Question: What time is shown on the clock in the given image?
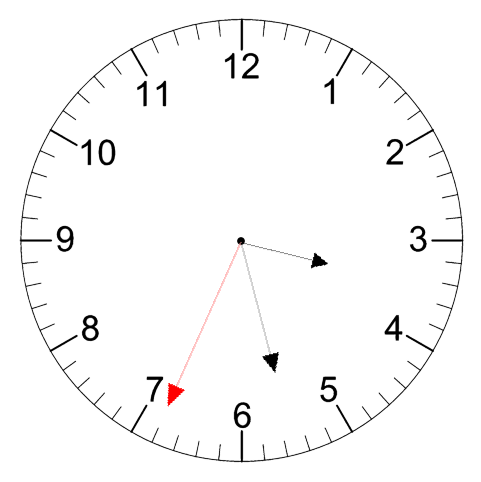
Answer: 03:27:34